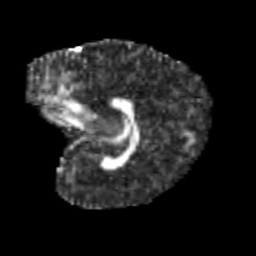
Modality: FA
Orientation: sagittal
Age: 8
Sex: female
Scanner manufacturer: siemens
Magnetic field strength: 3 T
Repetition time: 3.8 s
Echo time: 0.07 s